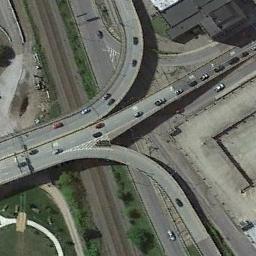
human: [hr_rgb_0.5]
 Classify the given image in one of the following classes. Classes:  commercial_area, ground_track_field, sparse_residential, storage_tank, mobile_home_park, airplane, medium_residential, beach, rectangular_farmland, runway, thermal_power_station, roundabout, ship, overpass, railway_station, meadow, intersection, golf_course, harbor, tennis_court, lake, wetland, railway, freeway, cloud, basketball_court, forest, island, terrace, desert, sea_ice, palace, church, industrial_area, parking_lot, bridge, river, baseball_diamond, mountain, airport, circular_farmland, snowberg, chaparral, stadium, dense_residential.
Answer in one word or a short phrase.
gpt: overpass